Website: home-depot
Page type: customer-info-address
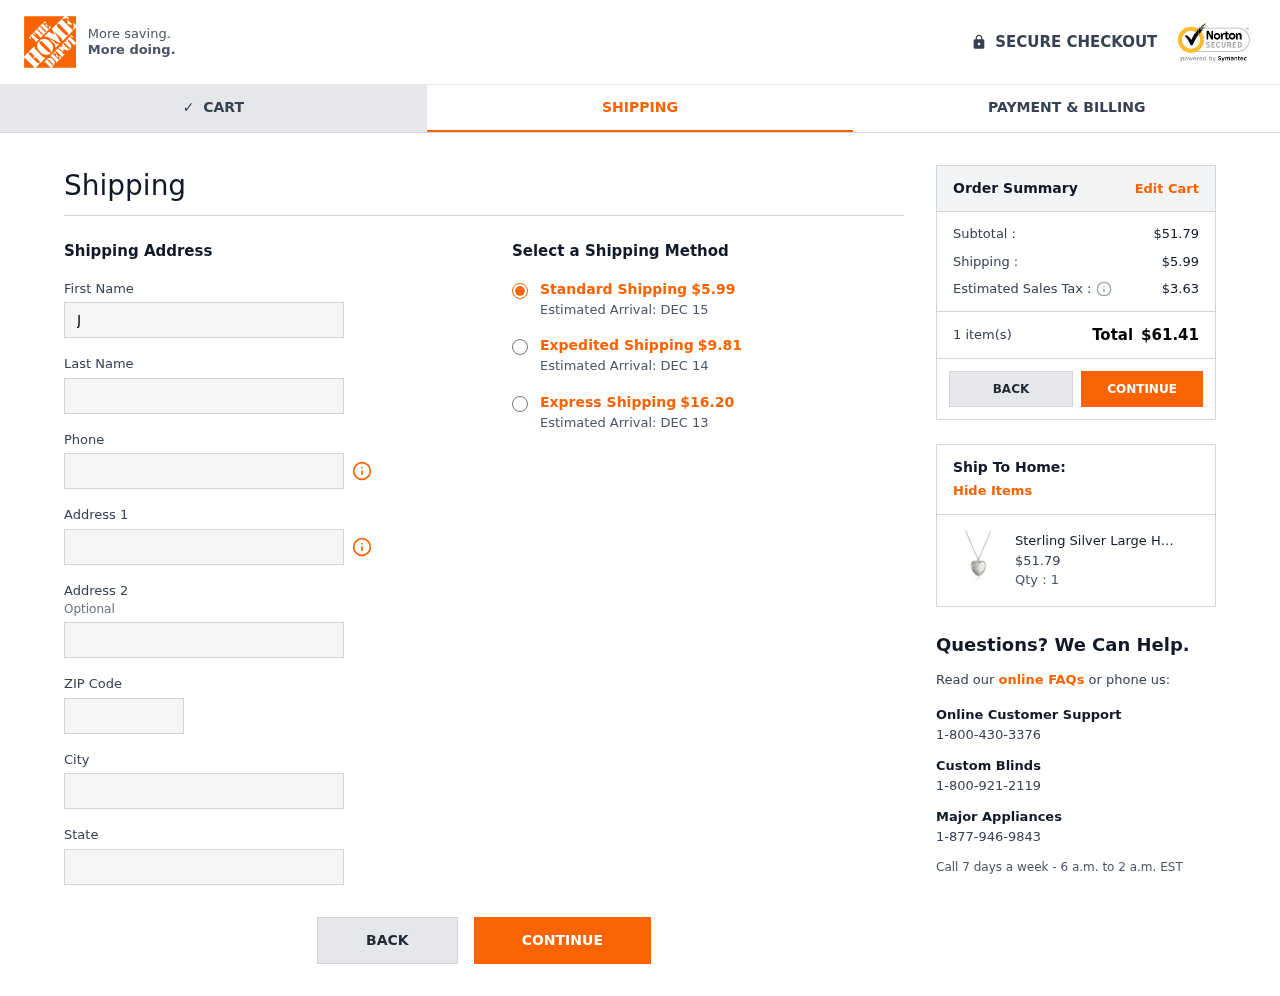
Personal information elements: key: PII_CITY
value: West Nancyville
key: PII_FIRSTNAME
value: Jacob
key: PII_LASTNAME
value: Rodriguez
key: PII_PHONE
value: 6699764403
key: PII_POSTCODE
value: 65398
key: PII_STATE
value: Tennessee
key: PII_STREET
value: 6410 Rodriguez Ferry
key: PII_STREET2
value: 966 Matthew Square Apt. 741
Product elements: key: PRODUCT1_NAME
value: Sterling Silver Large Hand Engraved Floral Heart Pendant with Satin and Polished Finish Locket Neckl
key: PRODUCT1_PRICE
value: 51.79
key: PRODUCT1_QUANTITY
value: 1
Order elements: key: ORDER_SHIPPING_COST
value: $5.99
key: ORDER_DELIVERY_DATE
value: Estimated Arrival: DEC 15
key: ORDER_SHIPPING_COST_EXPEDITED
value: $9.81
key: ORDER_DELIVERY_DATE_EXPEDITED
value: Estimated Arrival: DEC 14
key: ORDER_SHIPPING_COST_EXPRESS
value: $16.20
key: ORDER_DELIVERY_DATE_EXPRESS
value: Estimated Arrival: DEC 13
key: ORDER_SUBTOTAL
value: $51.79
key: ORDER_TAX
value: $3.63
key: ORDER_NUM_ITEMS
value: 1 item(s)
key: ORDER_TOTAL
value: $61.41